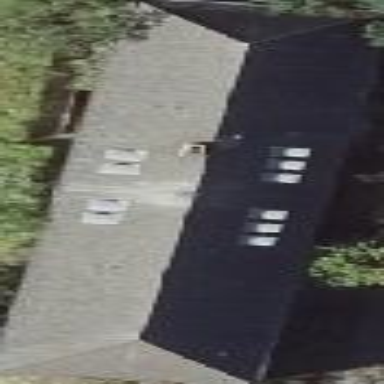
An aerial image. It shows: Residential building with hipped roof.